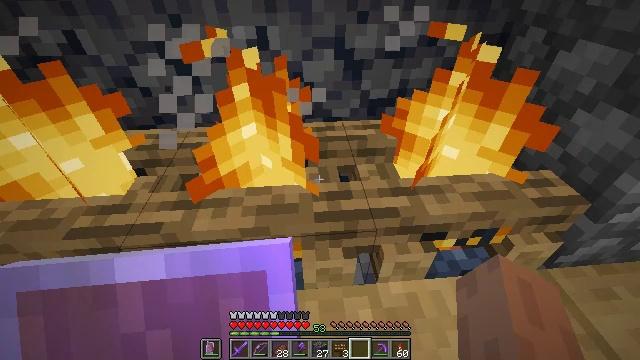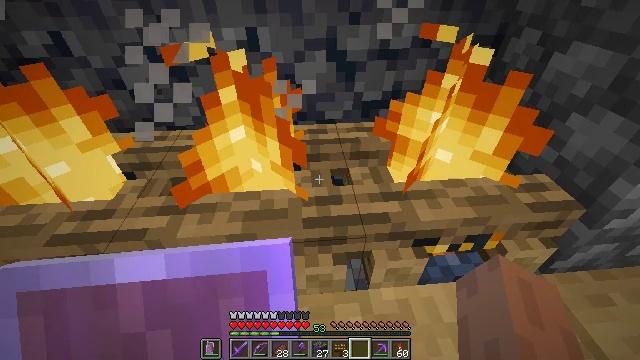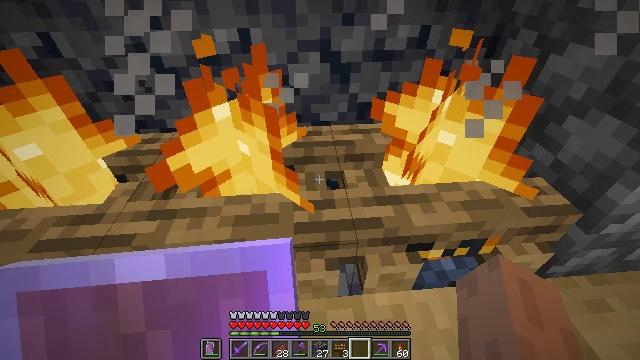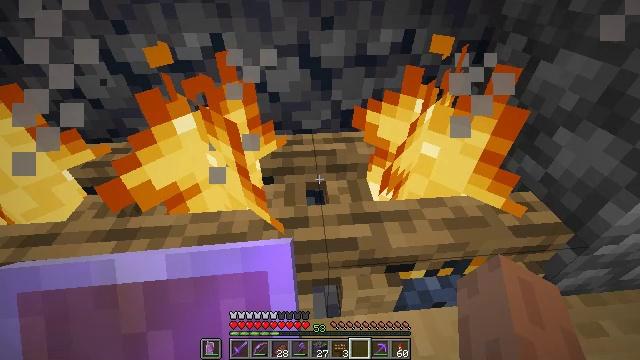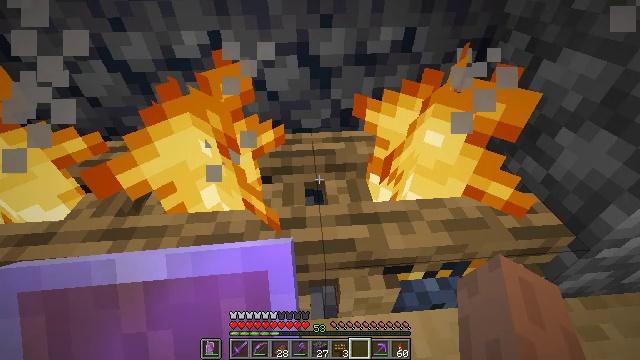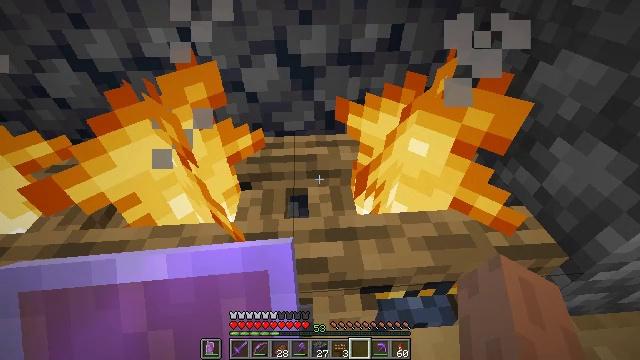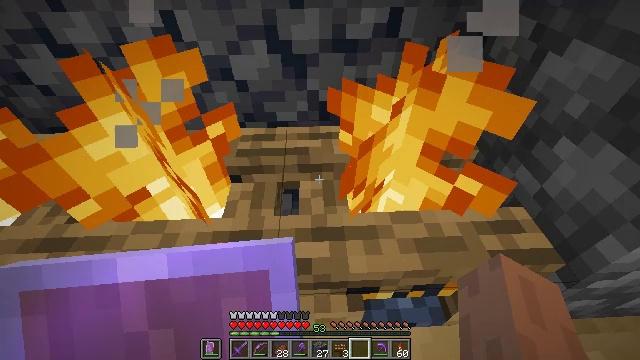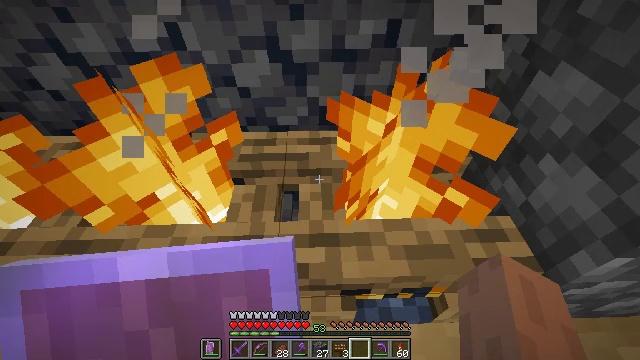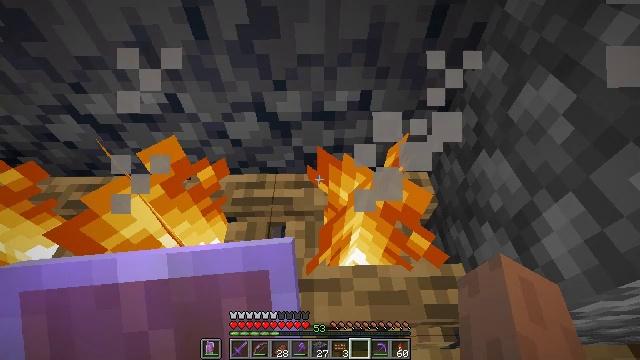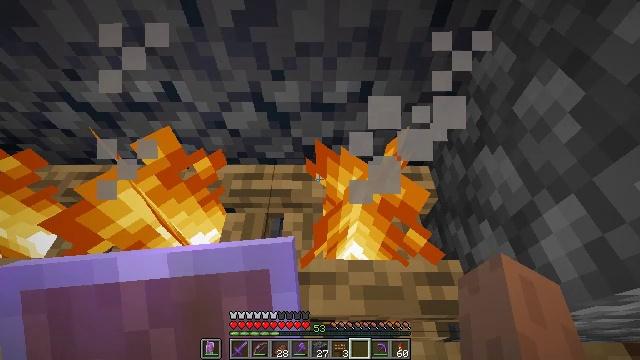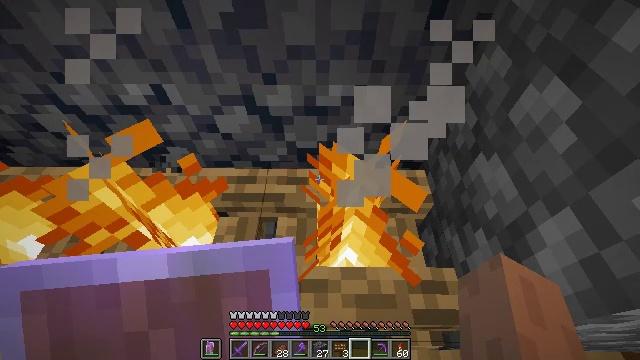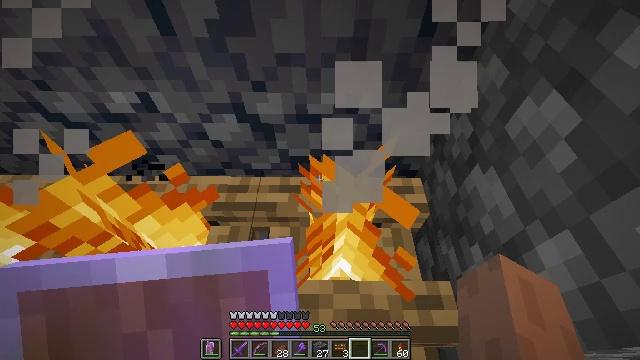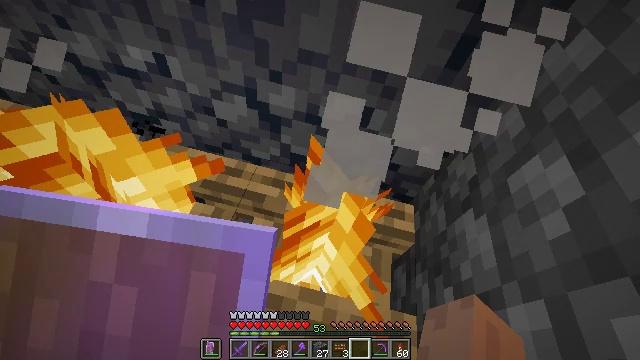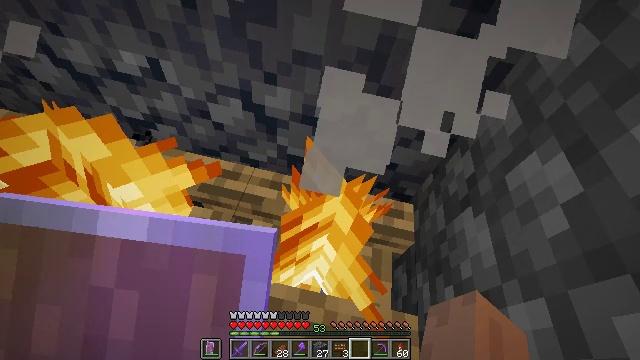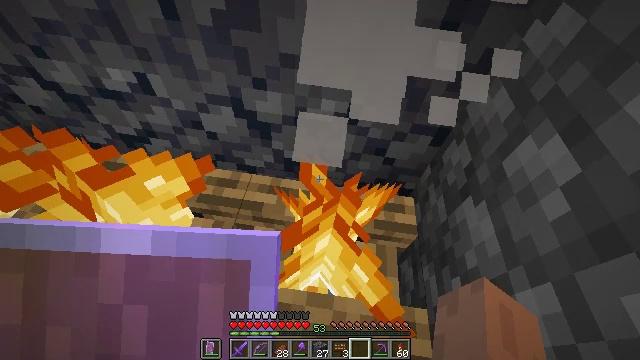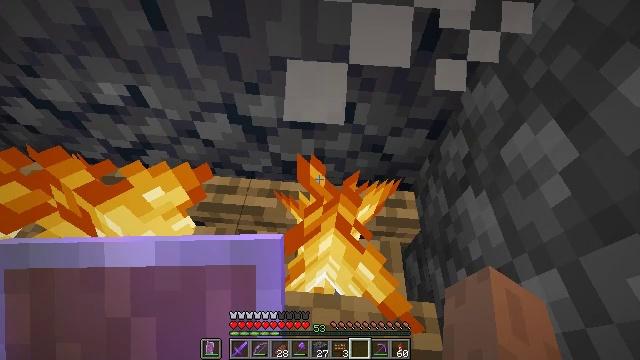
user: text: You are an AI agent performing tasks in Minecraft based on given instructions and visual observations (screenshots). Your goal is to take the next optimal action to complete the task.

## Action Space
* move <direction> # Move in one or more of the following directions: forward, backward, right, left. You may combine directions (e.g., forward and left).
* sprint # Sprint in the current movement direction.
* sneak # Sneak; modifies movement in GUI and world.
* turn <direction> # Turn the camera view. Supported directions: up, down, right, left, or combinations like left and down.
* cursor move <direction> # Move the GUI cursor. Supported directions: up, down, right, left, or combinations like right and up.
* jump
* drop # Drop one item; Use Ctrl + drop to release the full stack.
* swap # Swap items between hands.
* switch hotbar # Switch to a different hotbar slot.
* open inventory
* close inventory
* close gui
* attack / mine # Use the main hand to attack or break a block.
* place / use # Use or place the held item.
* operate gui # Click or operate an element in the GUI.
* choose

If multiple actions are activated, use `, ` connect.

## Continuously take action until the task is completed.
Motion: motion action
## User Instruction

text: Extinguish and mine the campfire.
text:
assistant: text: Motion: move forward and move right, sneak
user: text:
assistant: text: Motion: move forward and move right, sneak
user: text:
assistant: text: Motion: move forward and move right, sneak
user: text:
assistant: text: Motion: move forward and move right, sneak
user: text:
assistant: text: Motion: move forward and move right, sneak, turn down
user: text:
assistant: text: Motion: move forward and move right, sneak, turn left and down
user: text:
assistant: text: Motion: move forward and move right, sneak, turn down
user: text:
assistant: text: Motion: move forward and move right, sneak, turn down
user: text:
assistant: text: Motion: move forward and move right, sneak, turn left and down
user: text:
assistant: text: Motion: move forward, sneak
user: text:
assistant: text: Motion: sneak
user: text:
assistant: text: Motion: sneak
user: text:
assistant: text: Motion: sneak
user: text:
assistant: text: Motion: sneak
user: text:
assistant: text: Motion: sneak
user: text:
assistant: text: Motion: sneak
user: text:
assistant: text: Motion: sneak
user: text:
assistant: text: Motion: move back, sneak
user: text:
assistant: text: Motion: move back, sneak
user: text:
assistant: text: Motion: move back, sneak
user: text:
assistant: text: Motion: move back, sneak
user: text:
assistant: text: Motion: move back, sneak
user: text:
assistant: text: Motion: move back, sneak
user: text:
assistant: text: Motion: move back, sneak
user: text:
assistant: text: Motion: move back, sneak
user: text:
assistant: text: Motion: move back, sneak, turn left and up
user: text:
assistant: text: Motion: move back, sneak, turn left and up
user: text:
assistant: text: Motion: move back, turn left and up
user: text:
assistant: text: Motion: move back, turn left
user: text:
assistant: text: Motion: no_op